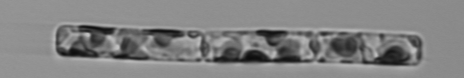
Label: Guinardia_delicatula